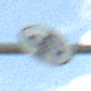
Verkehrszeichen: EndeGeschwindigkeit90
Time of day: MorningAfternoon
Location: Outdoor (Nature)
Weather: PartlyCloudy
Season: NotSpecified
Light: Natural